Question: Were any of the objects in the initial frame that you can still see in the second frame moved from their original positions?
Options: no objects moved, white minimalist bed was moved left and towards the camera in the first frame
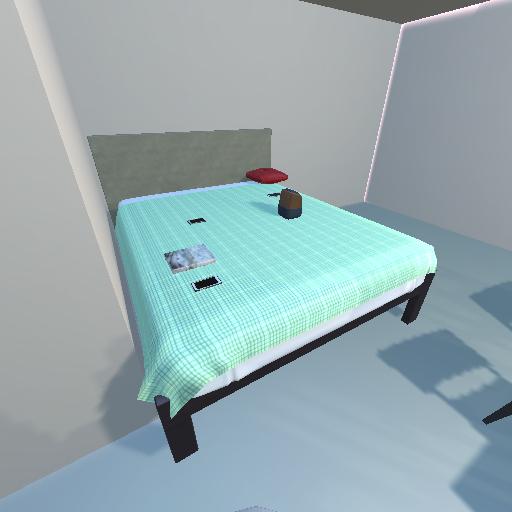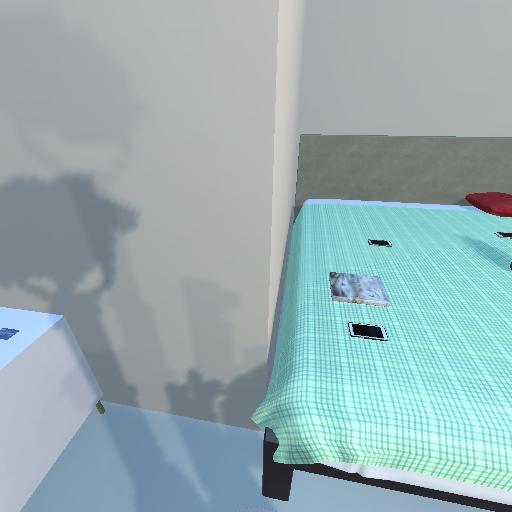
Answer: no objects moved